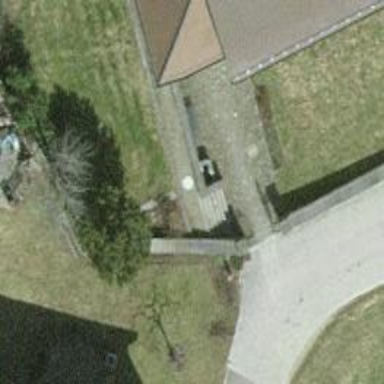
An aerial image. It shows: Entrance with barrier.